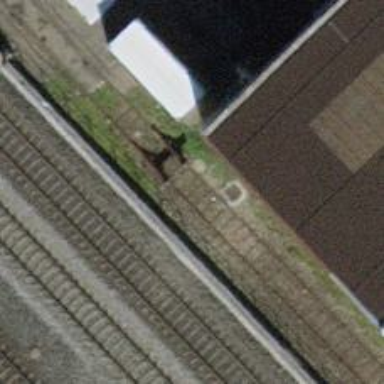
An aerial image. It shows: Railway buffer stop.